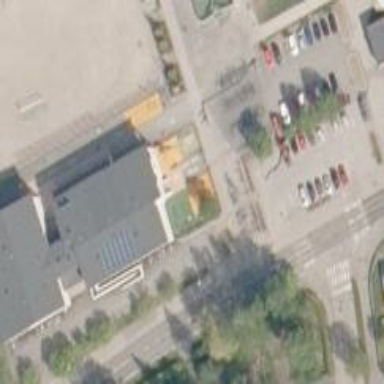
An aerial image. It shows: School building with gabled roof.